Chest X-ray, PA view. Patient: 32 years old, sex M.
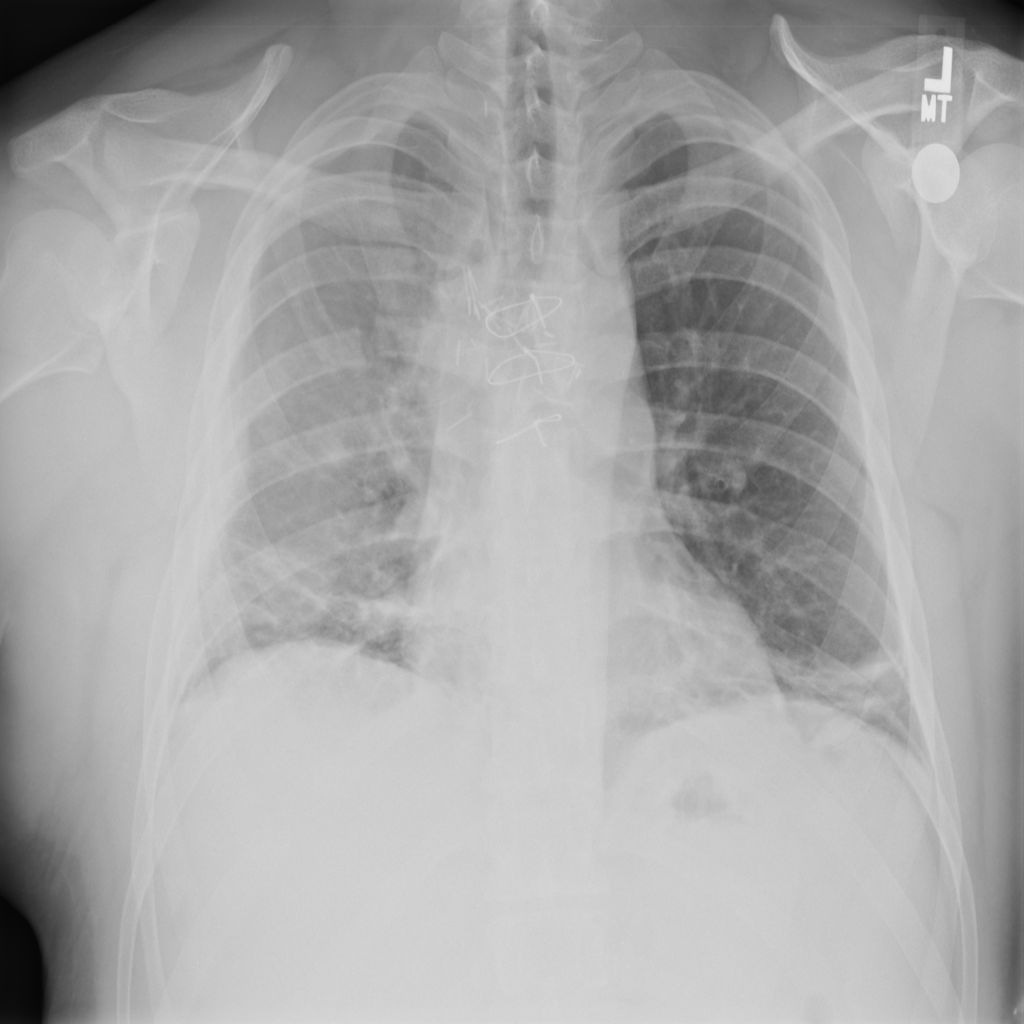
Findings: No Finding